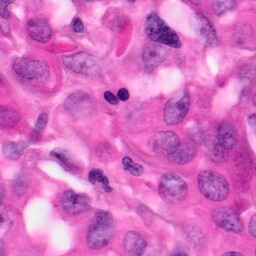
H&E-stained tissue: Pancreatic